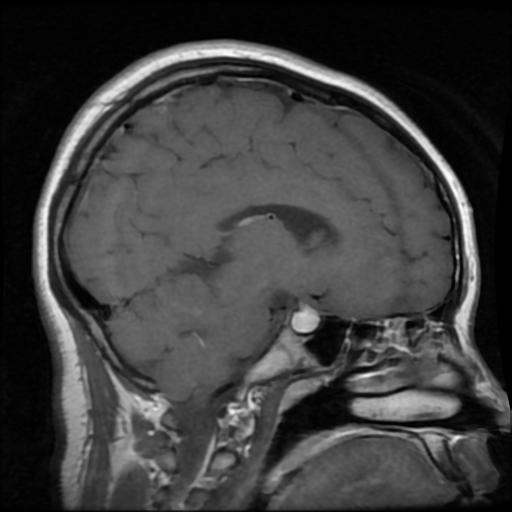
Label: pituitary